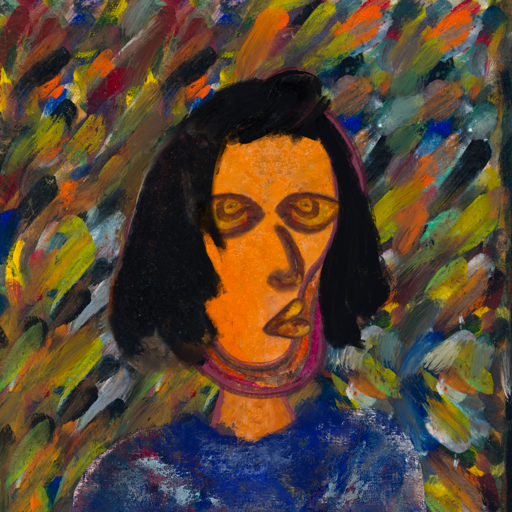
Background: An_Impression, Head And Neck Side: Hypocrite_w_Hair, Face Side: Comrade, Bust: Irani, Hair Side: Mosgoul, Head Accessory: Blank, Second Necklace: Blank, Necklace: Blank, Baby: Blank